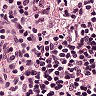
Metastatic tissue present: no